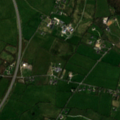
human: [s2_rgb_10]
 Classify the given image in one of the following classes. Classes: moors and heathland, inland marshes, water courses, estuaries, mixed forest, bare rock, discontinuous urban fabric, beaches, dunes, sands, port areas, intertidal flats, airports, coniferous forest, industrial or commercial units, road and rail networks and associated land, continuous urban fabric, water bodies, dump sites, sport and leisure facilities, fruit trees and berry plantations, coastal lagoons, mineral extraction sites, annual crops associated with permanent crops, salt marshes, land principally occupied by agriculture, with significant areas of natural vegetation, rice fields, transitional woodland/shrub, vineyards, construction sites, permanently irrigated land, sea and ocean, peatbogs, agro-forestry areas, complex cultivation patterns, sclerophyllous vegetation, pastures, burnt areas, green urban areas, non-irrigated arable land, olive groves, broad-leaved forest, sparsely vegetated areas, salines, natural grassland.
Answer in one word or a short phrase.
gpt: road and rail networks and associated land, sport and leisure facilities, pastures